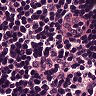
Metastatic tissue present: no